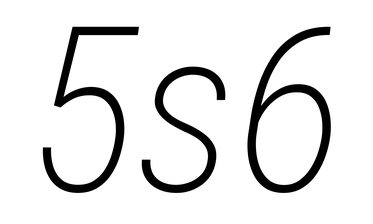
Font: Roboto-Italic_Condensed_ExtraLight_Italic